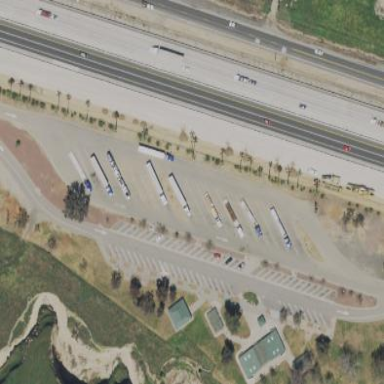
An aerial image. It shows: Rest area along the road with picnic tables.